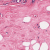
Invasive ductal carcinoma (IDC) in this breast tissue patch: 0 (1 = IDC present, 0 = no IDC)